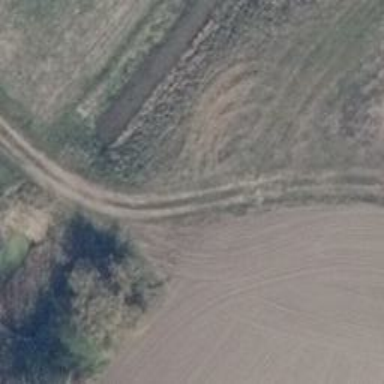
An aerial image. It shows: Track with grade5 tracktype.